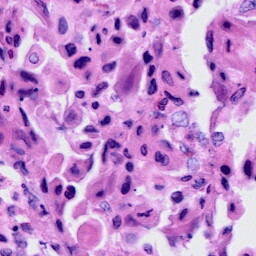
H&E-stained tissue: Cervix